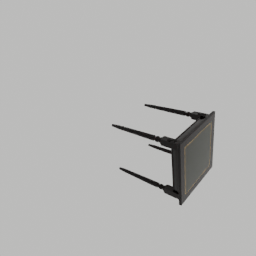
Label: furniture